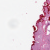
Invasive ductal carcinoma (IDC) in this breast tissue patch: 0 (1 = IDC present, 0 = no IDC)